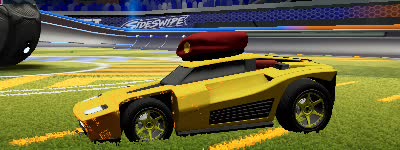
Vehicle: breakout